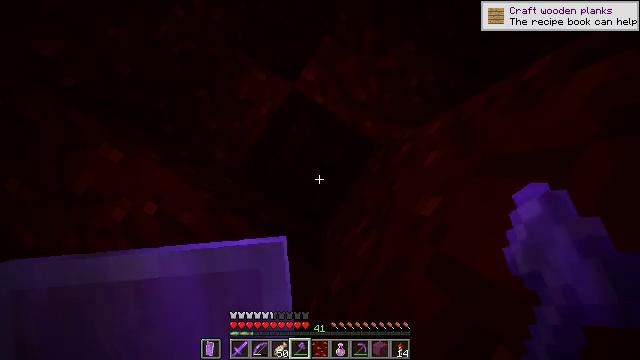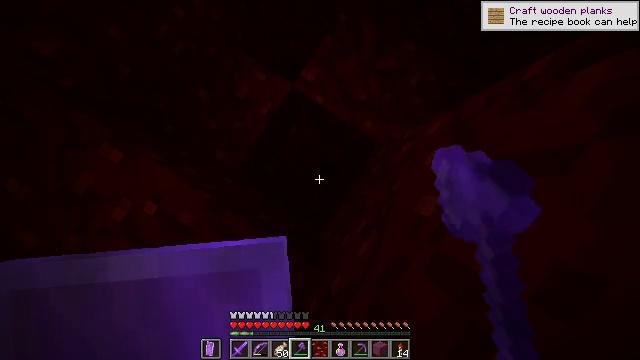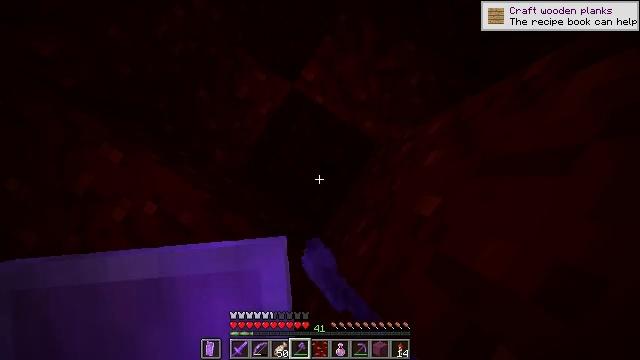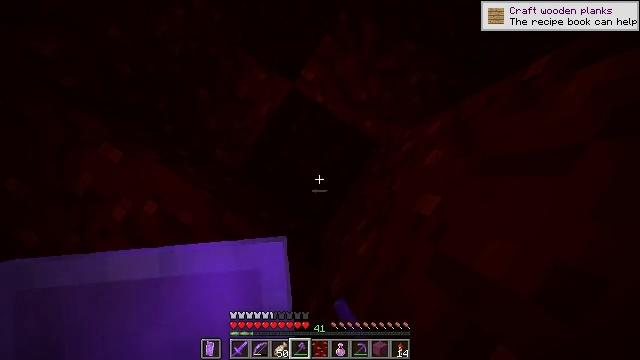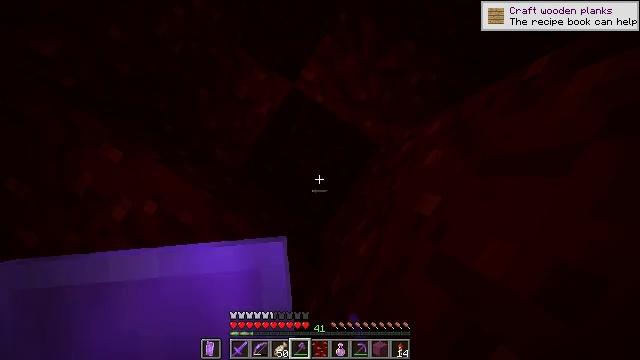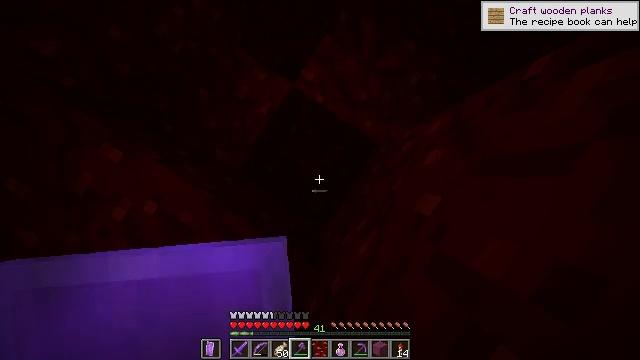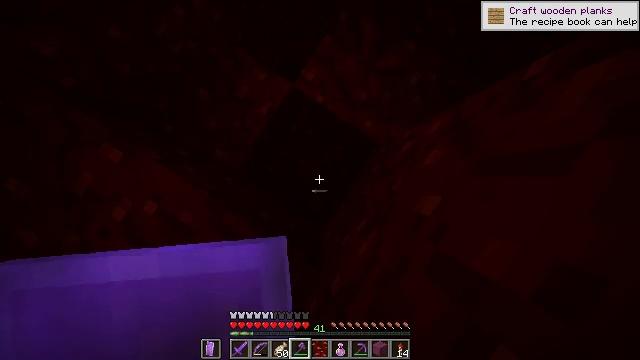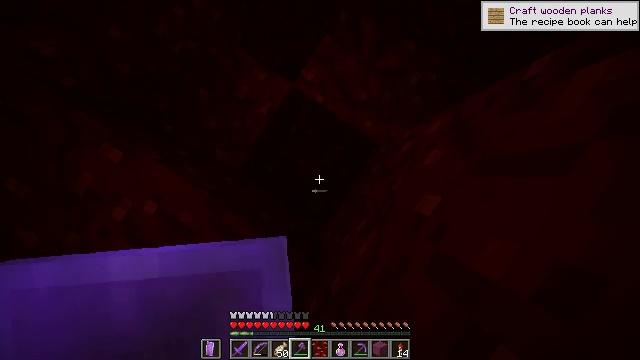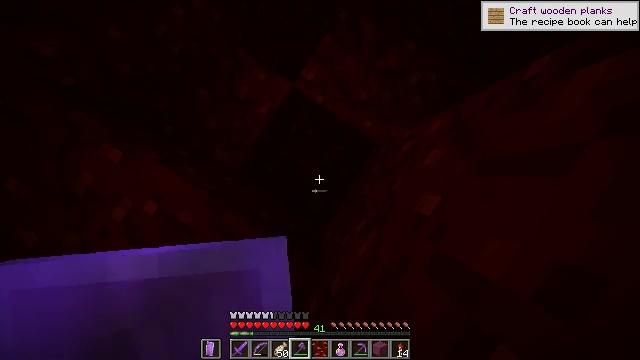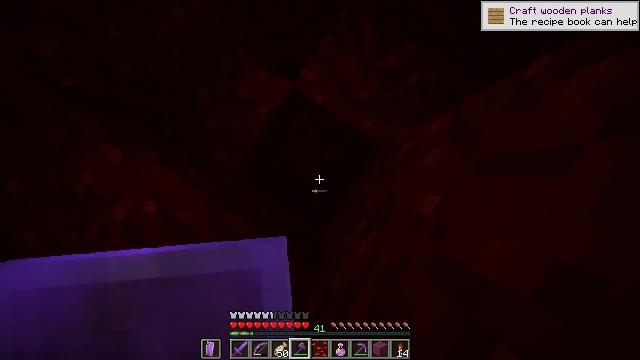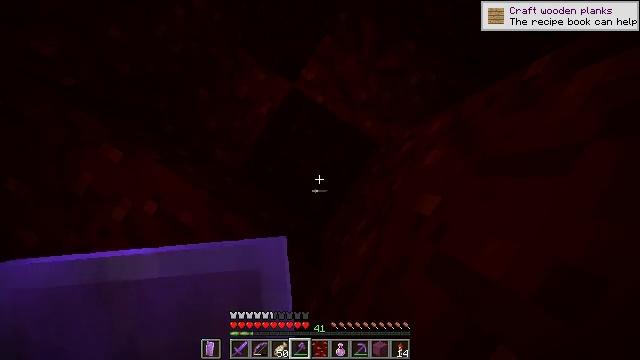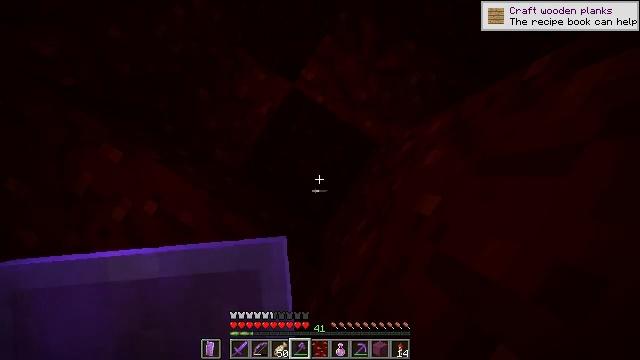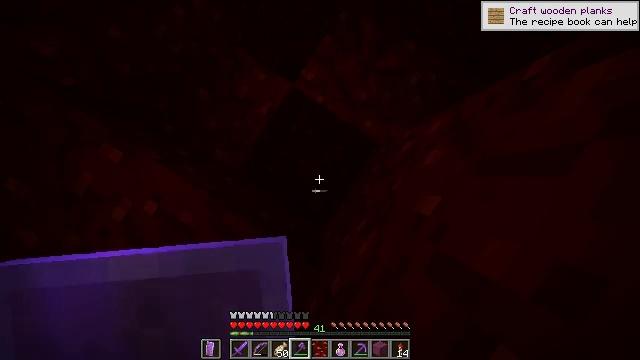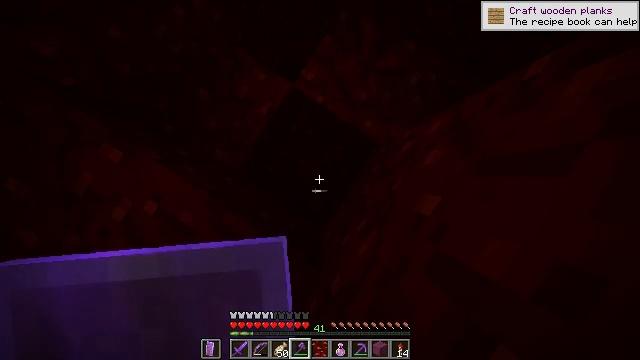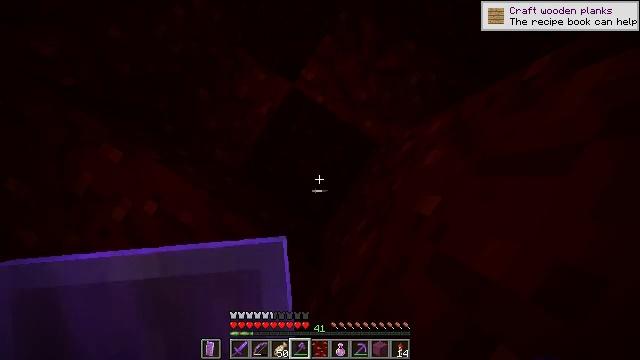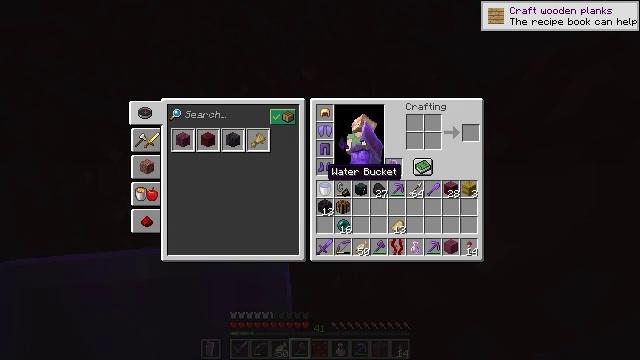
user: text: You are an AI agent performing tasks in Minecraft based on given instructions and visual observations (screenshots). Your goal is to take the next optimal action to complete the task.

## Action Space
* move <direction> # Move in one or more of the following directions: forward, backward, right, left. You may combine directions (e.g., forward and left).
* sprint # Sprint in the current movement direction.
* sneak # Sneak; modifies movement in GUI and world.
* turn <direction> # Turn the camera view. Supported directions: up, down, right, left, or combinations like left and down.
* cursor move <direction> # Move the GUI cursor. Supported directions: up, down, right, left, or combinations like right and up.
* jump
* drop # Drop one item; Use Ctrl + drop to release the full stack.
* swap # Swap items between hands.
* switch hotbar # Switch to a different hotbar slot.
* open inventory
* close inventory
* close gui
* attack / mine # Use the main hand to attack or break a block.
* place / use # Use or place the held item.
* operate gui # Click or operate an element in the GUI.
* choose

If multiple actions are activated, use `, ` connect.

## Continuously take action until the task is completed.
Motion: motion action
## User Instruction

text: Make crimson planks from crimson stems.
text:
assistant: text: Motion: attack / mine
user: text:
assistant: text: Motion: attack / mine
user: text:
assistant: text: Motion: no_op
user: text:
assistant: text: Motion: no_op
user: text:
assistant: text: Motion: no_op
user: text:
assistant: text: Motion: no_op
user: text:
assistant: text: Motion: no_op
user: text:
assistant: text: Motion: no_op
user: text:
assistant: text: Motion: no_op
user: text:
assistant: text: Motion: no_op
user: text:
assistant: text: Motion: no_op
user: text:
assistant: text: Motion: no_op
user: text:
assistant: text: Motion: no_op
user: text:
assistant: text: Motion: no_op
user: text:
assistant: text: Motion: open inventory
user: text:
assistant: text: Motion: open inventory
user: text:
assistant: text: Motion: open inventory
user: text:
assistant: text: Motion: no_op
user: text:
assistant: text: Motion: no_op
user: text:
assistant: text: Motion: no_op
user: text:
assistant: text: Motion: no_op
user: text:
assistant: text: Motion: no_op
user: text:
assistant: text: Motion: turn left
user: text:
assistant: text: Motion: no_op
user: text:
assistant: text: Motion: turn left
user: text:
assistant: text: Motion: turn left and up
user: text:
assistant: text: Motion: turn left and up
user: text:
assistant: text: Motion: turn left and up
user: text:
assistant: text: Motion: no_op
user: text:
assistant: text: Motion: no_op